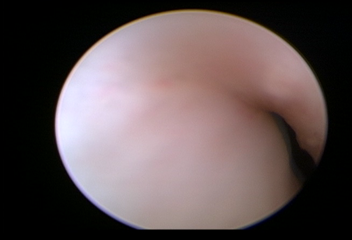
Modality: WLC
Class: Normal mucosa
Bladder cancer association: No